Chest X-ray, AP view. Patient: 57 years old, sex M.
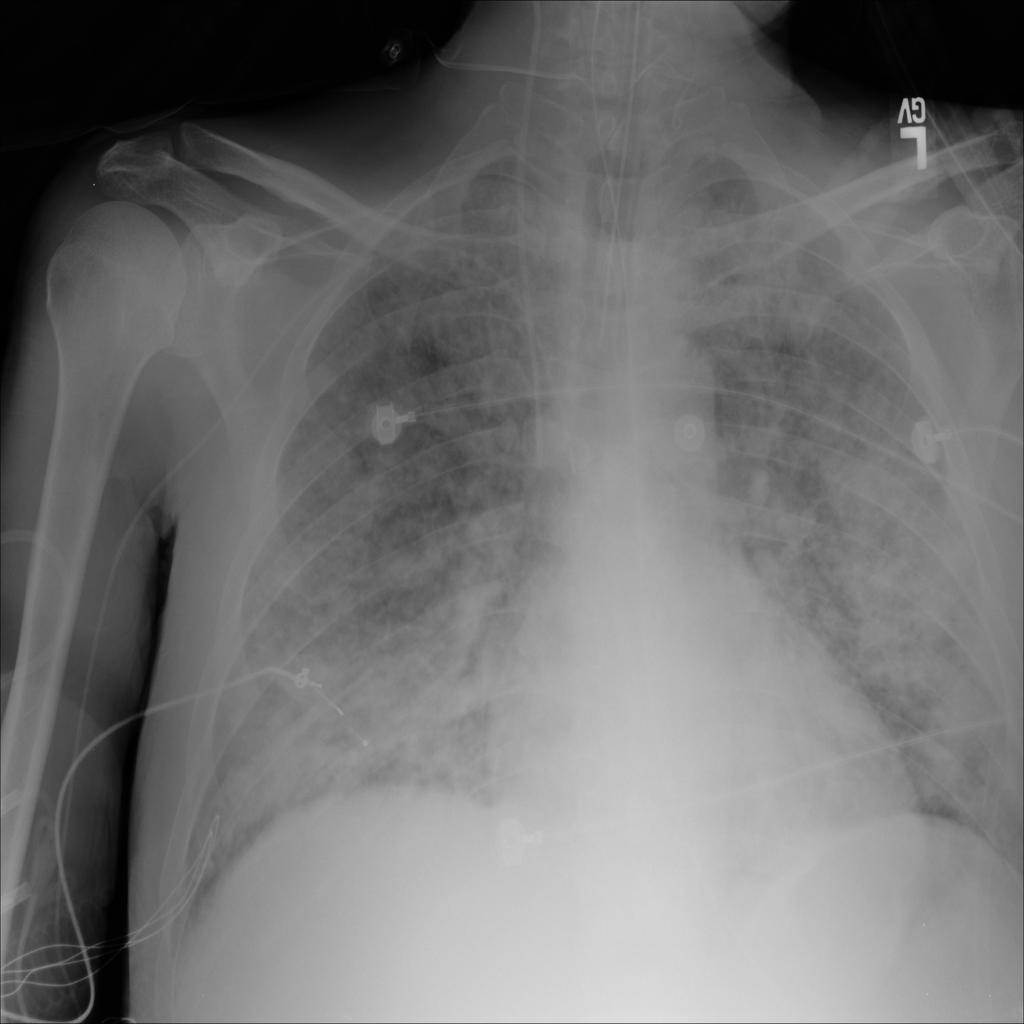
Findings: No Finding